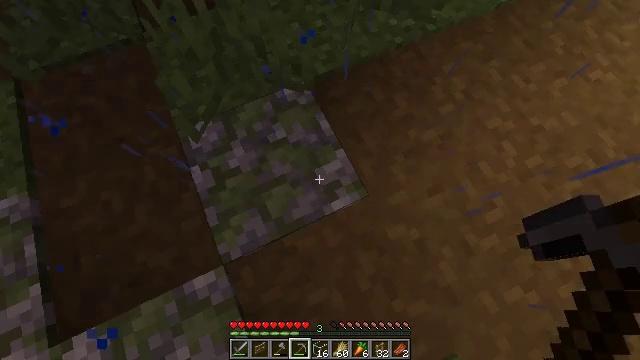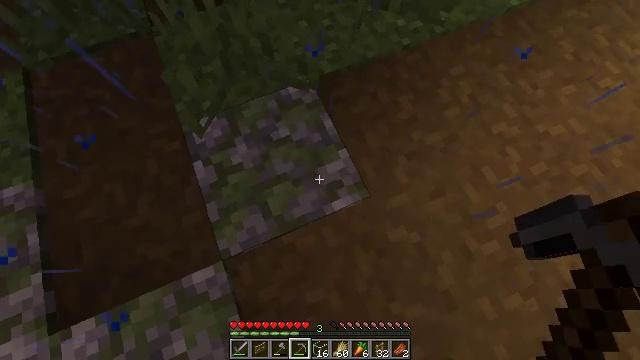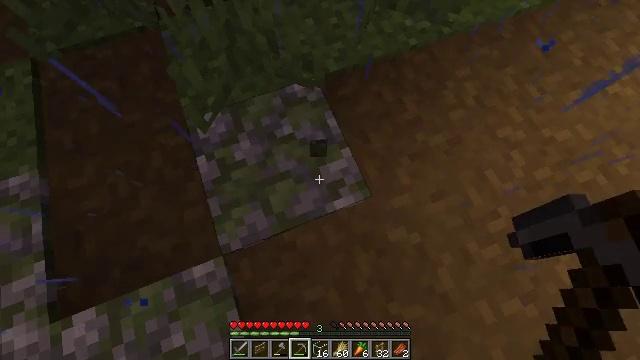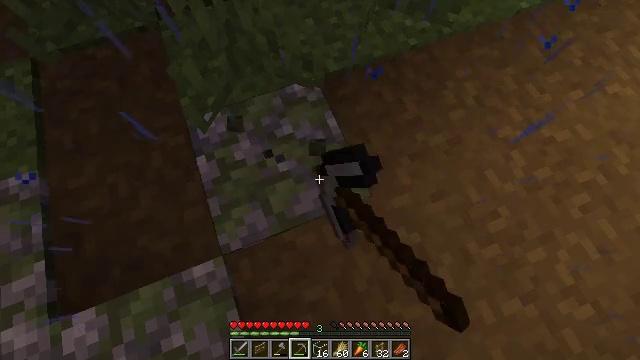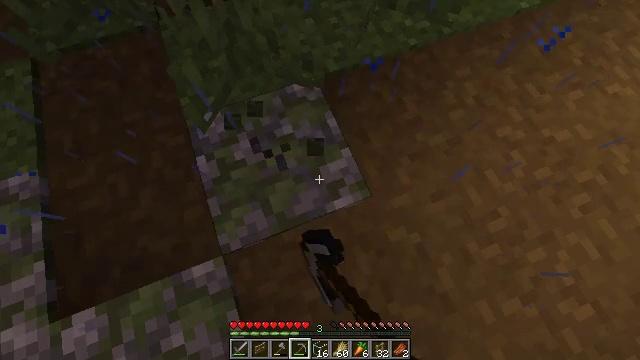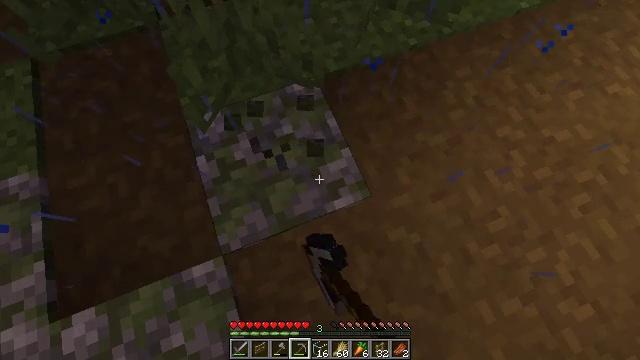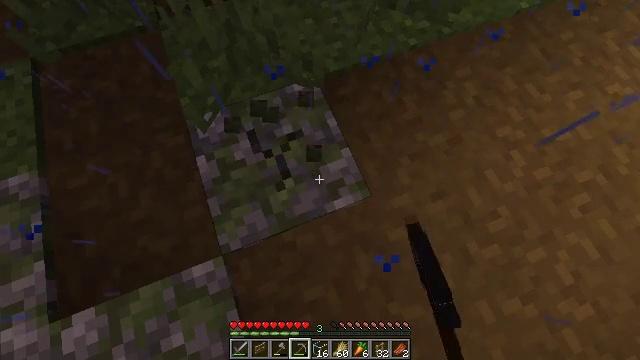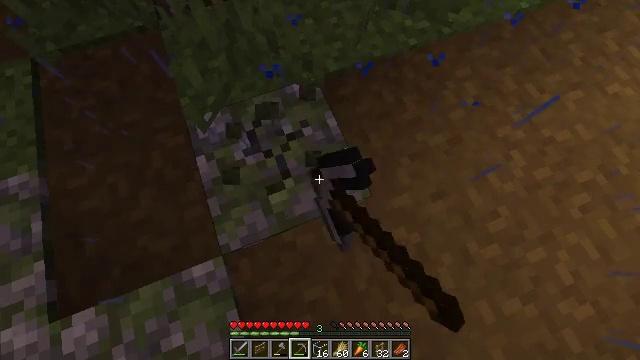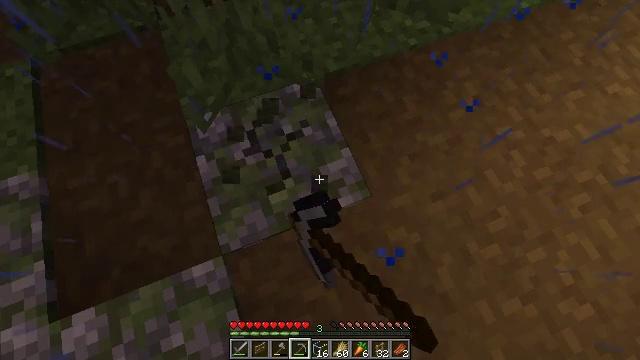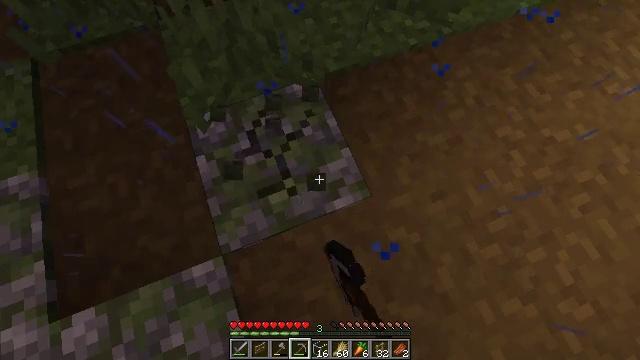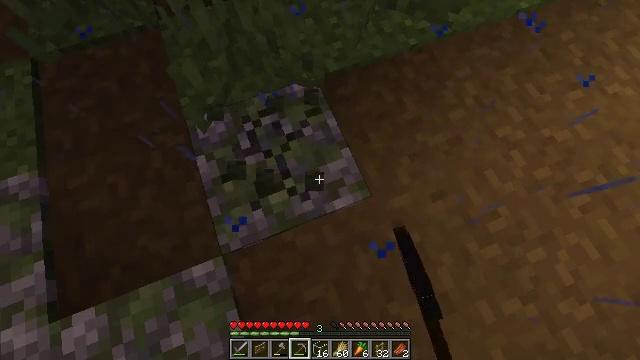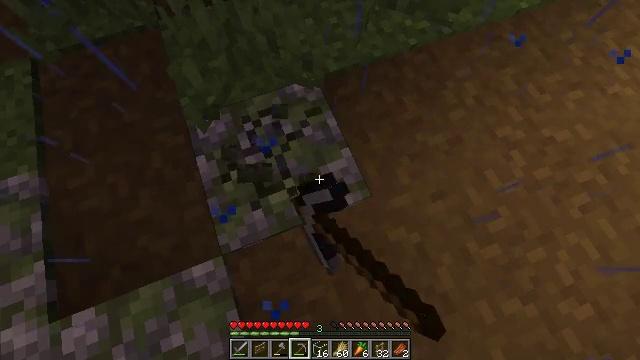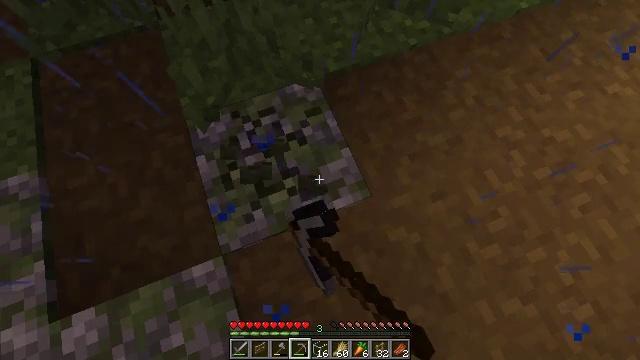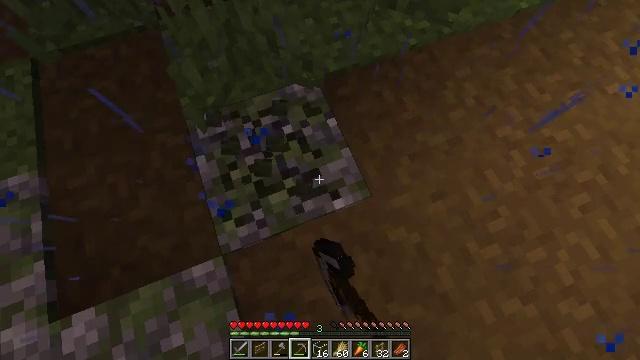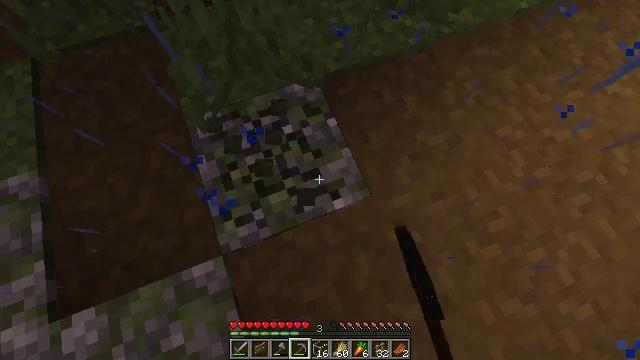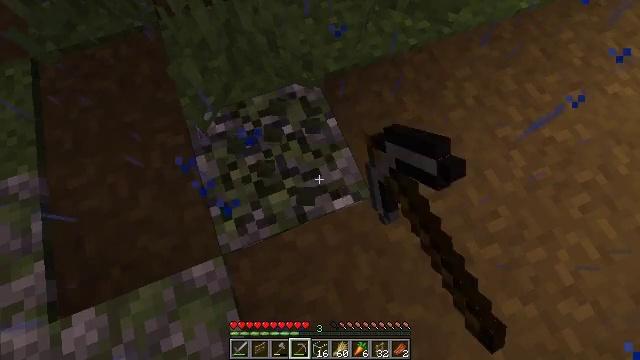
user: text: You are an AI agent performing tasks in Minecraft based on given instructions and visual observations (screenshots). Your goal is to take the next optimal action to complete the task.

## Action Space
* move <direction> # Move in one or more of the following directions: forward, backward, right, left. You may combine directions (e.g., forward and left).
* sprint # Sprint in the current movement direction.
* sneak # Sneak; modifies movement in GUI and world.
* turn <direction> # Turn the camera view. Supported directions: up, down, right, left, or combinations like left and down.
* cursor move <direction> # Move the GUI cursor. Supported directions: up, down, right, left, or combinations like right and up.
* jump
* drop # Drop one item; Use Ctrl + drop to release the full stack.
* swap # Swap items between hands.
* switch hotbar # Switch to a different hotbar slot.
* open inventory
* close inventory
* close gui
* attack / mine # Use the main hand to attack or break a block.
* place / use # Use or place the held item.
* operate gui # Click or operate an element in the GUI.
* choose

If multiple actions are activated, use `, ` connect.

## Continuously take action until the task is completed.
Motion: motion action
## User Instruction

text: Harvest mossy cobblestone for building.
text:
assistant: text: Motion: turn left
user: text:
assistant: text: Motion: turn left, attack / mine
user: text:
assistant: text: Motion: attack / mine
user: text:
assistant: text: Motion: attack / mine
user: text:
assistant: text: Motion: attack / mine
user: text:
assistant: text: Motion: attack / mine
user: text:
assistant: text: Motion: attack / mine
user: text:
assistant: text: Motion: attack / mine
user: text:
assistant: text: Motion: attack / mine
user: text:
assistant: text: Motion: attack / mine
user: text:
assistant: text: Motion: attack / mine
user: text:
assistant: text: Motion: attack / mine
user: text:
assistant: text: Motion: attack / mine
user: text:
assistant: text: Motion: attack / mine
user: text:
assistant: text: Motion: attack / mine
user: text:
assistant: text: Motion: attack / mine
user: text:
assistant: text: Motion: attack / mine
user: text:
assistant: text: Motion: attack / mine
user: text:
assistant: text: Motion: attack / mine
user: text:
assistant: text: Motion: attack / mine
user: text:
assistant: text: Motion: attack / mine
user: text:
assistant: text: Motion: attack / mine
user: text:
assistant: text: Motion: turn left, attack / mine
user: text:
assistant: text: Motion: turn left, attack / mine
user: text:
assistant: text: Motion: turn left, attack / mine
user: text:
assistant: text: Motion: turn left and down, attack / mine
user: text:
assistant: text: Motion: turn left and down, attack / mine
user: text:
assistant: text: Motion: turn left and down, attack / mine
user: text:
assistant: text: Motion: turn left and down, attack / mine
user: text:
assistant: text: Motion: turn left, attack / mine